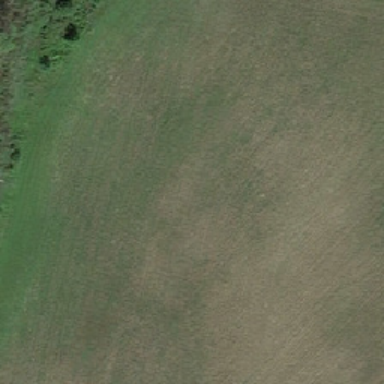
The pasture is not growing .